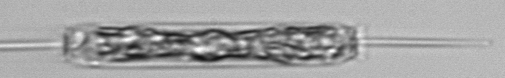
Label: Ditylum_brightwellii